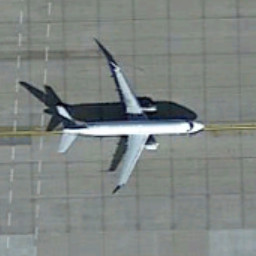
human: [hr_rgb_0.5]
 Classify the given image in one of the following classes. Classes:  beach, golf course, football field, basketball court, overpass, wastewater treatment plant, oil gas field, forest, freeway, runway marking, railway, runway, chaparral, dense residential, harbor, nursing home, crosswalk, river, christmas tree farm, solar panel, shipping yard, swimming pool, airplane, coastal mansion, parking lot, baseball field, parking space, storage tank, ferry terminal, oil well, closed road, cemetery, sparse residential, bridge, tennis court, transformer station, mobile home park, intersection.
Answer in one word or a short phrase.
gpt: airplane